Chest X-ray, PA view. Patient: 50 years old, sex F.
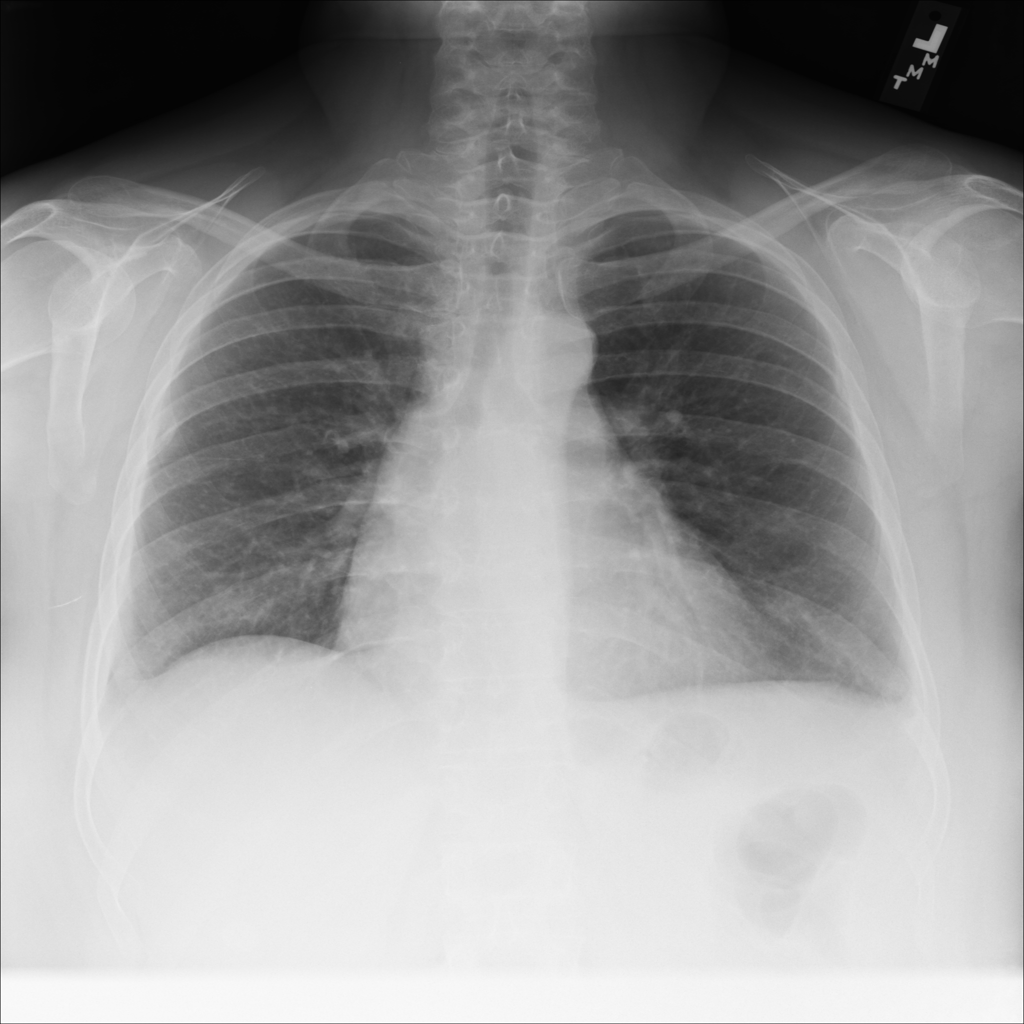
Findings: Fibrosis